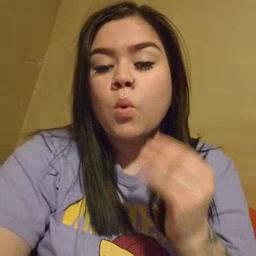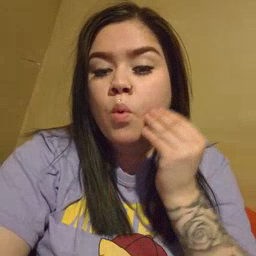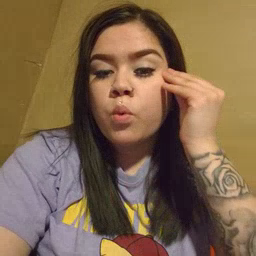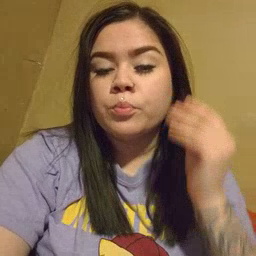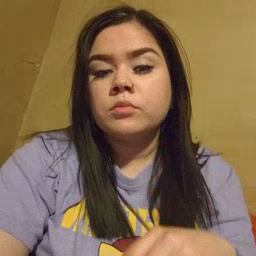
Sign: home